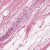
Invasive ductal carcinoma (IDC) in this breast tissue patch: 0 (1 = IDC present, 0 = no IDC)